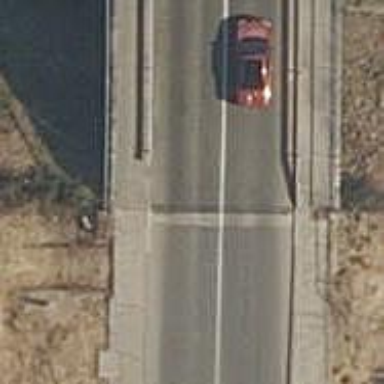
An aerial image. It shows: Residential road with asphalt surface that includes bridge.